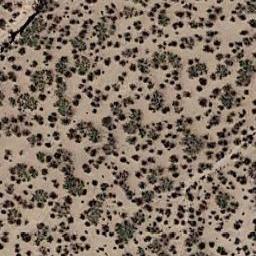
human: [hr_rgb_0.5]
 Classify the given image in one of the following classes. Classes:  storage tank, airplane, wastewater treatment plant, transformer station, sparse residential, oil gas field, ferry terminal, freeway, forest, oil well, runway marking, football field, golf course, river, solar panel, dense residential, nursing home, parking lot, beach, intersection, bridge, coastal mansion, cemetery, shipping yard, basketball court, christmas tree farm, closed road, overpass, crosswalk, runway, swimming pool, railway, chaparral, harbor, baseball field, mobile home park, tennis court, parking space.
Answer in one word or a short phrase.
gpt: chaparral